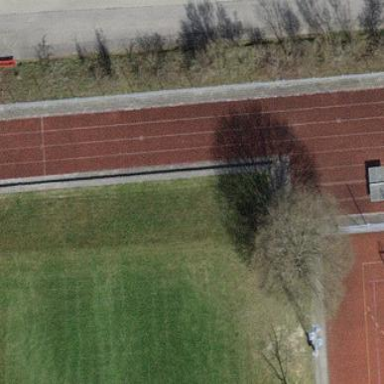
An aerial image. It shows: Pitch for leisure activities.